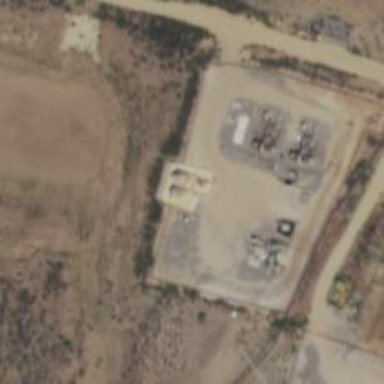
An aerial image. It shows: Storage tank that is man-made.